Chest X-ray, PA view. Patient: 23 years old, sex F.
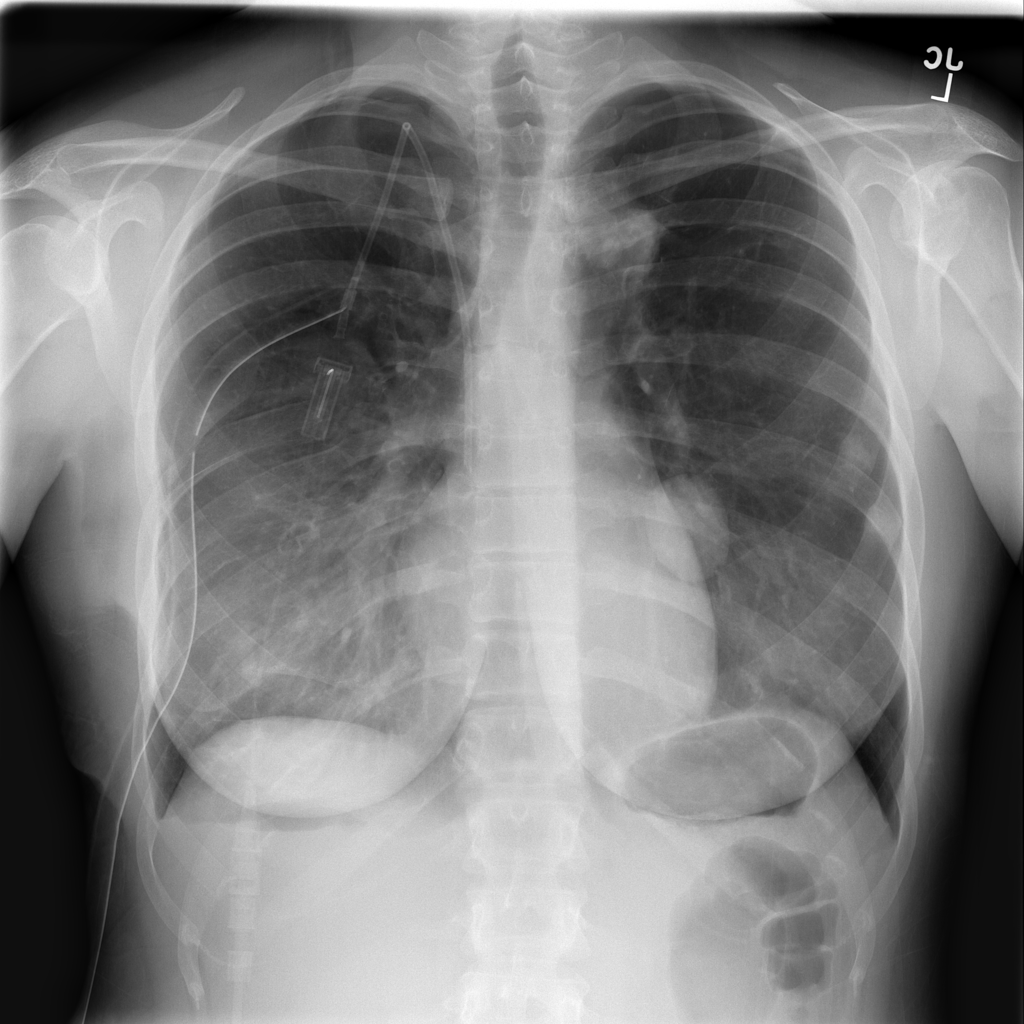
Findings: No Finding